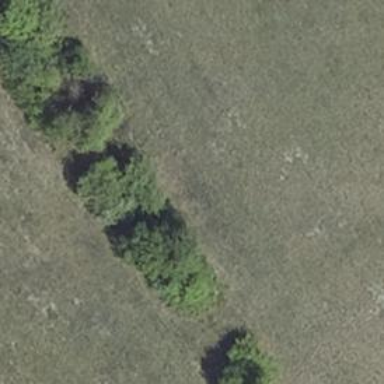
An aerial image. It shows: Row of trees in natural setting.